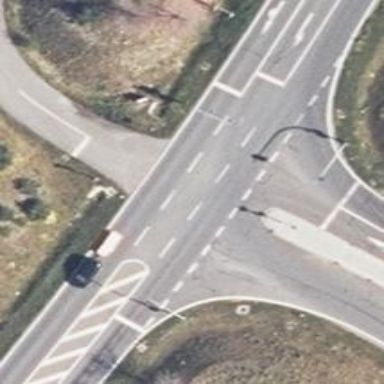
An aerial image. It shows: Junction.